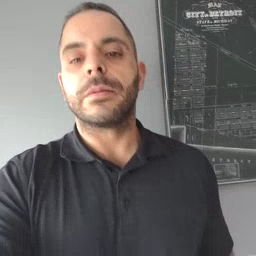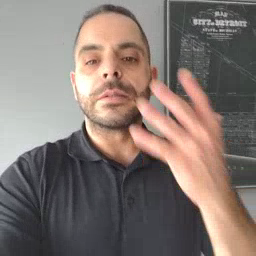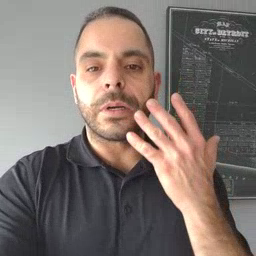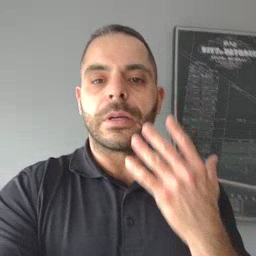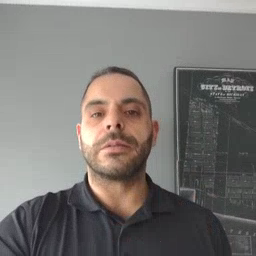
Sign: sad